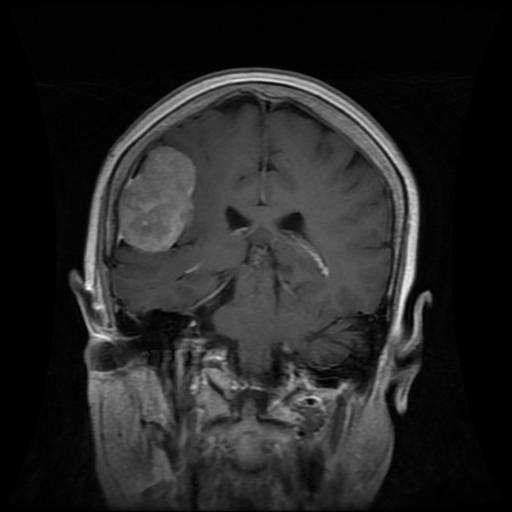
Label: meningioma